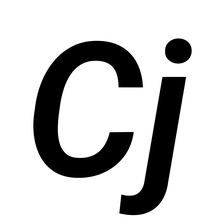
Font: Roboto-Italic_SemiBold_Italic